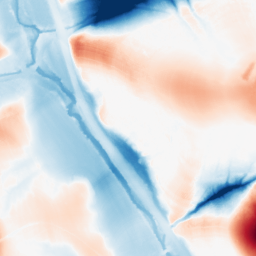
Category: morphological
Decomposition family: tophat_combined
Decomposition parameters: size: 50
Upsampling method: cubic_mitchell
Upsampling parameters: scale: 4
Upsampling scale: 4